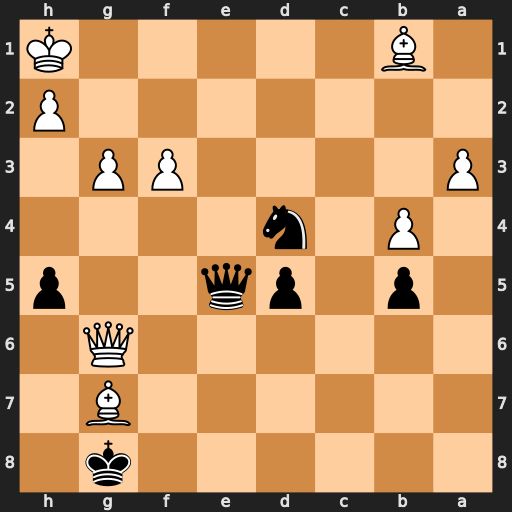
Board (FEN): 6k1/6B1/6Q1/1p1pq2p/1P1n4/P4PP1/7P/1B5K
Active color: b
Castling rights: -
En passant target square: -
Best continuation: Qe1+ Kg2 Qe2+ Kh3 Qf1+ Kh4 Nxf3+ Kxh5 Qh3#